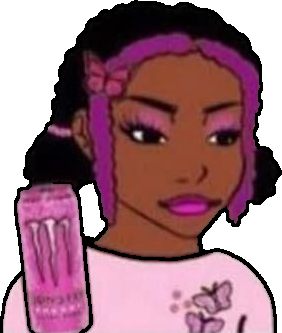
Label: 5_Blackjak